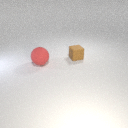
large red rubber sphere in front of small brown rubber cube